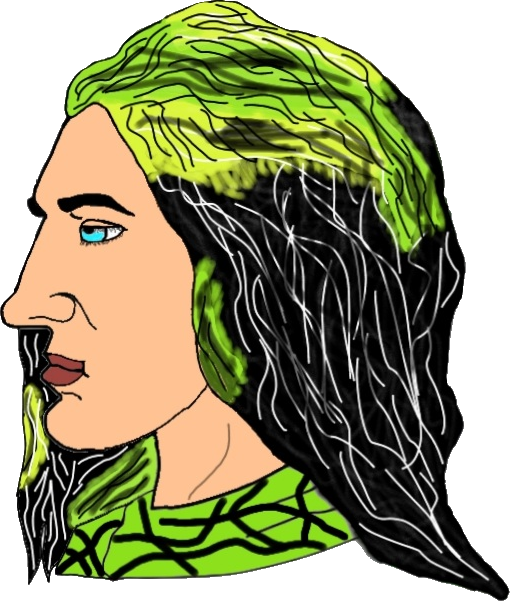
Label: 4_Yes_Chad